【题型】解答题　【知识点】立体几何　【难度】easy
如图，在四棱锥$P-ABCD$中，$PA \perp$平面$PAD$，底面$ABCD$为矩形，$E$为线段$PD$的中线，$AB=1$，$PA=AD=2$。

\vspace{1em}
\noindent
(1) 求证：$PB \parallel$平面$ACE$；

\vspace{0.5em}
\noindent
(2) 求直线$AP$与平面$ACE$的夹角的正弦值。

\vspace{1em}
\noindent
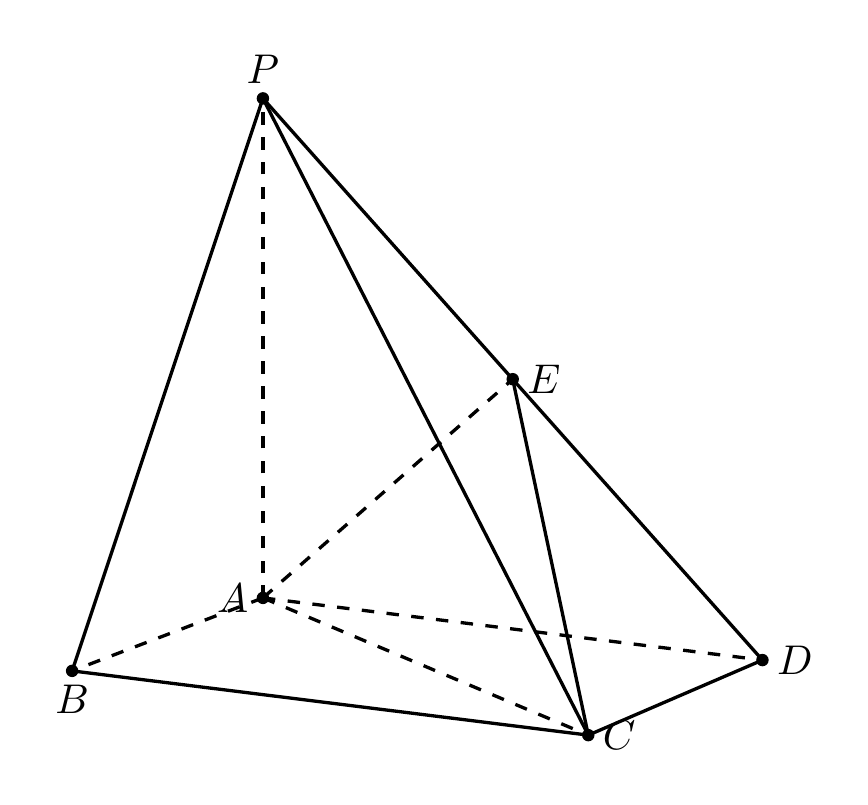
【解答】
【详解】（1）连接$BD$交$AC$于点$F$。$\because E$是$PD$的中点，$F$是$BD$中点，$\therefore EF \parallel PB$。

又$\because EF \subset$平面$ACE$，$PB \not\subset$平面$ACE$，$\therefore PB \parallel$平面$ACE$。

\vspace{0.5em}
\noindent
（2）建立如图所示的空间直角坐标系$A-xyz$，则$A(0,0,0)$，$C(1,2,0)$，$E(0,1,1)$，

$\therefore \overrightarrow{AE}=(0,1,1)$，$\overrightarrow{AC}=(1,2,0)$。

\vspace{0.5em}
\noindent
设平面$ACE$的法向量为$\vec{n}=(x,y,z)$，则
\[
\begin{cases}
\vec{n} \cdot \overrightarrow{AC} = 0 \\
\vec{n} \cdot \overrightarrow{AE} = 0
\end{cases}
\]
\[
\therefore
\begin{cases}
x + 2y = 0 \\
y + z = 0
\end{cases}
\]
令$x=2$，则$y=-1$，$z=1$。

$\therefore \vec{n}=(2,-1,1)$是平面$ACE$的一个法向量。$\overrightarrow{AP}=(0,0,2)$，

\vspace{0.5em}
\noindent
设直线$AP$与平面$ACE$所成角为$\theta$，

则直线$AP$与平面$ACE$所成角的正弦值为
\[
\sin\theta =\left|\frac{|\overrightarrow{AP} \cdot \vec{n}|}{|\overrightarrow{AP}| |\vec{n}|}\right| =\left| \frac{0 \times 0 + 0 \times (-1) + 2 \times 1}{2 \times \sqrt{2^2 + (-1)^2 + 1^2}} \right|= \frac{\sqrt{6}}{6}.
\]
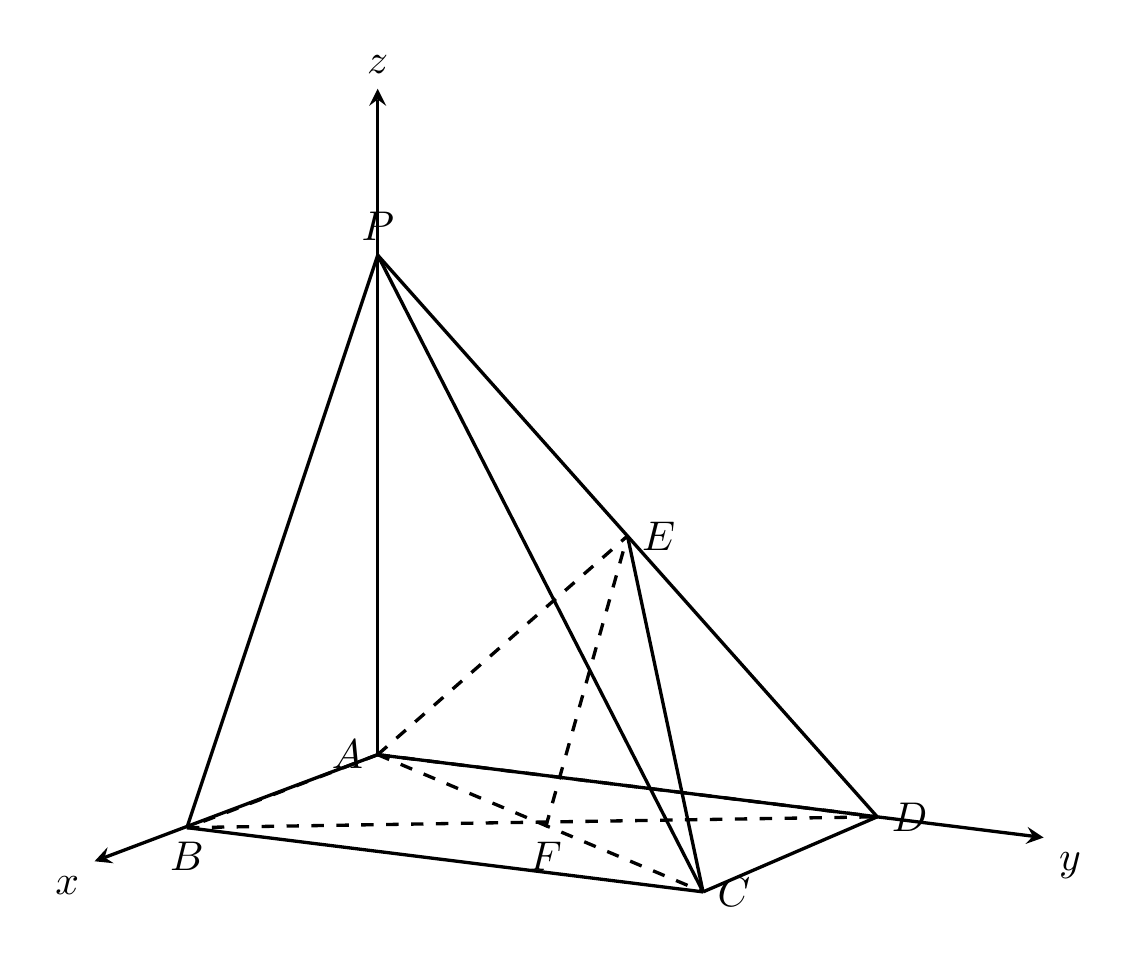